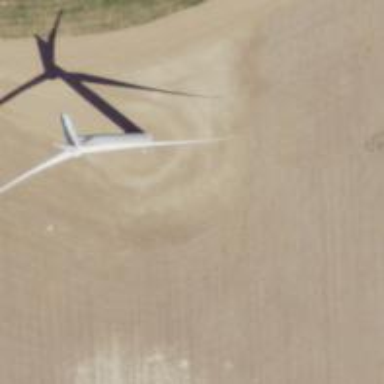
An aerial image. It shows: Wind turbine generator that utilizes wind as its source for generating electricity. It is of the horizontal axis type.